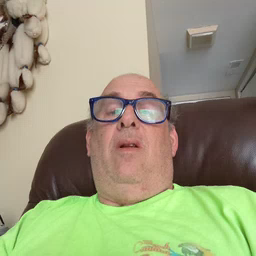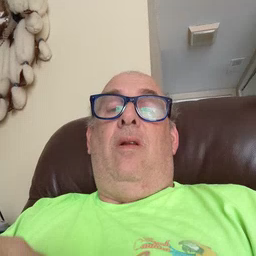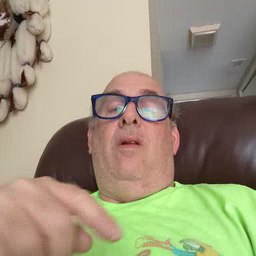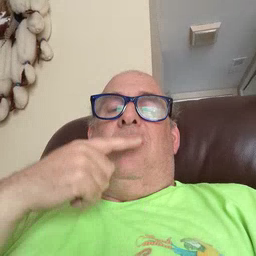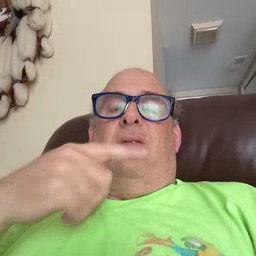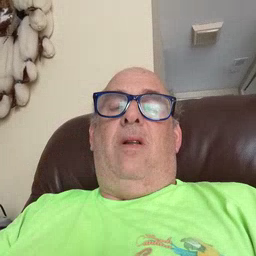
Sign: say